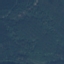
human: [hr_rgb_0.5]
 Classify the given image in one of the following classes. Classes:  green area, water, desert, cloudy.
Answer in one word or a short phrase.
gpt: green area